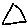
Label: triangle